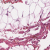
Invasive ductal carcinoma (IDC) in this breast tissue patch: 0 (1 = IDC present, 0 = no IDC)